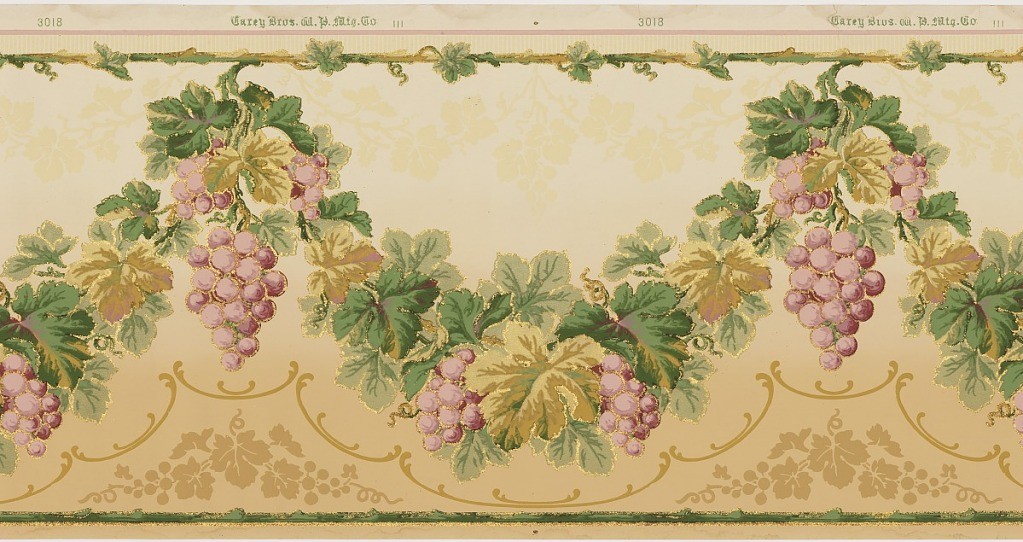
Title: Brillion Collection
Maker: Carey Bros. W.P. Mfg. Co., Philadelphia, Pennsylvania, founded 1882
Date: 1905–1915
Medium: Machine-printed paper, mica flakes
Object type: Frieze
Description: Flitter frieze with swags of grape clusters, grapeleaves, and tendrils. Printed in purples, greens, tans and gold mica flakes on a background that shades from medium tan to light tan.